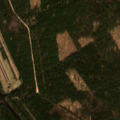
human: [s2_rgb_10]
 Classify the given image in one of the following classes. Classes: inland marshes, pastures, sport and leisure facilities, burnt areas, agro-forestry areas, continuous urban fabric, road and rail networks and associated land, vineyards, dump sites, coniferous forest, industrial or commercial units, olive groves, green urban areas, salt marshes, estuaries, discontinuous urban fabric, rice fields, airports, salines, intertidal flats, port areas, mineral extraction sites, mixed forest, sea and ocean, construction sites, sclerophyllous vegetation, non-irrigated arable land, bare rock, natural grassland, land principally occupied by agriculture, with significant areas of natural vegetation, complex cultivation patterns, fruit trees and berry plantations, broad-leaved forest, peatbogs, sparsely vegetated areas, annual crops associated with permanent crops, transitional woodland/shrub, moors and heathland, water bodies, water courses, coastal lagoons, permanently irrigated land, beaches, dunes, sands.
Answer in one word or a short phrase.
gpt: pastures, coniferous forest